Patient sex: F
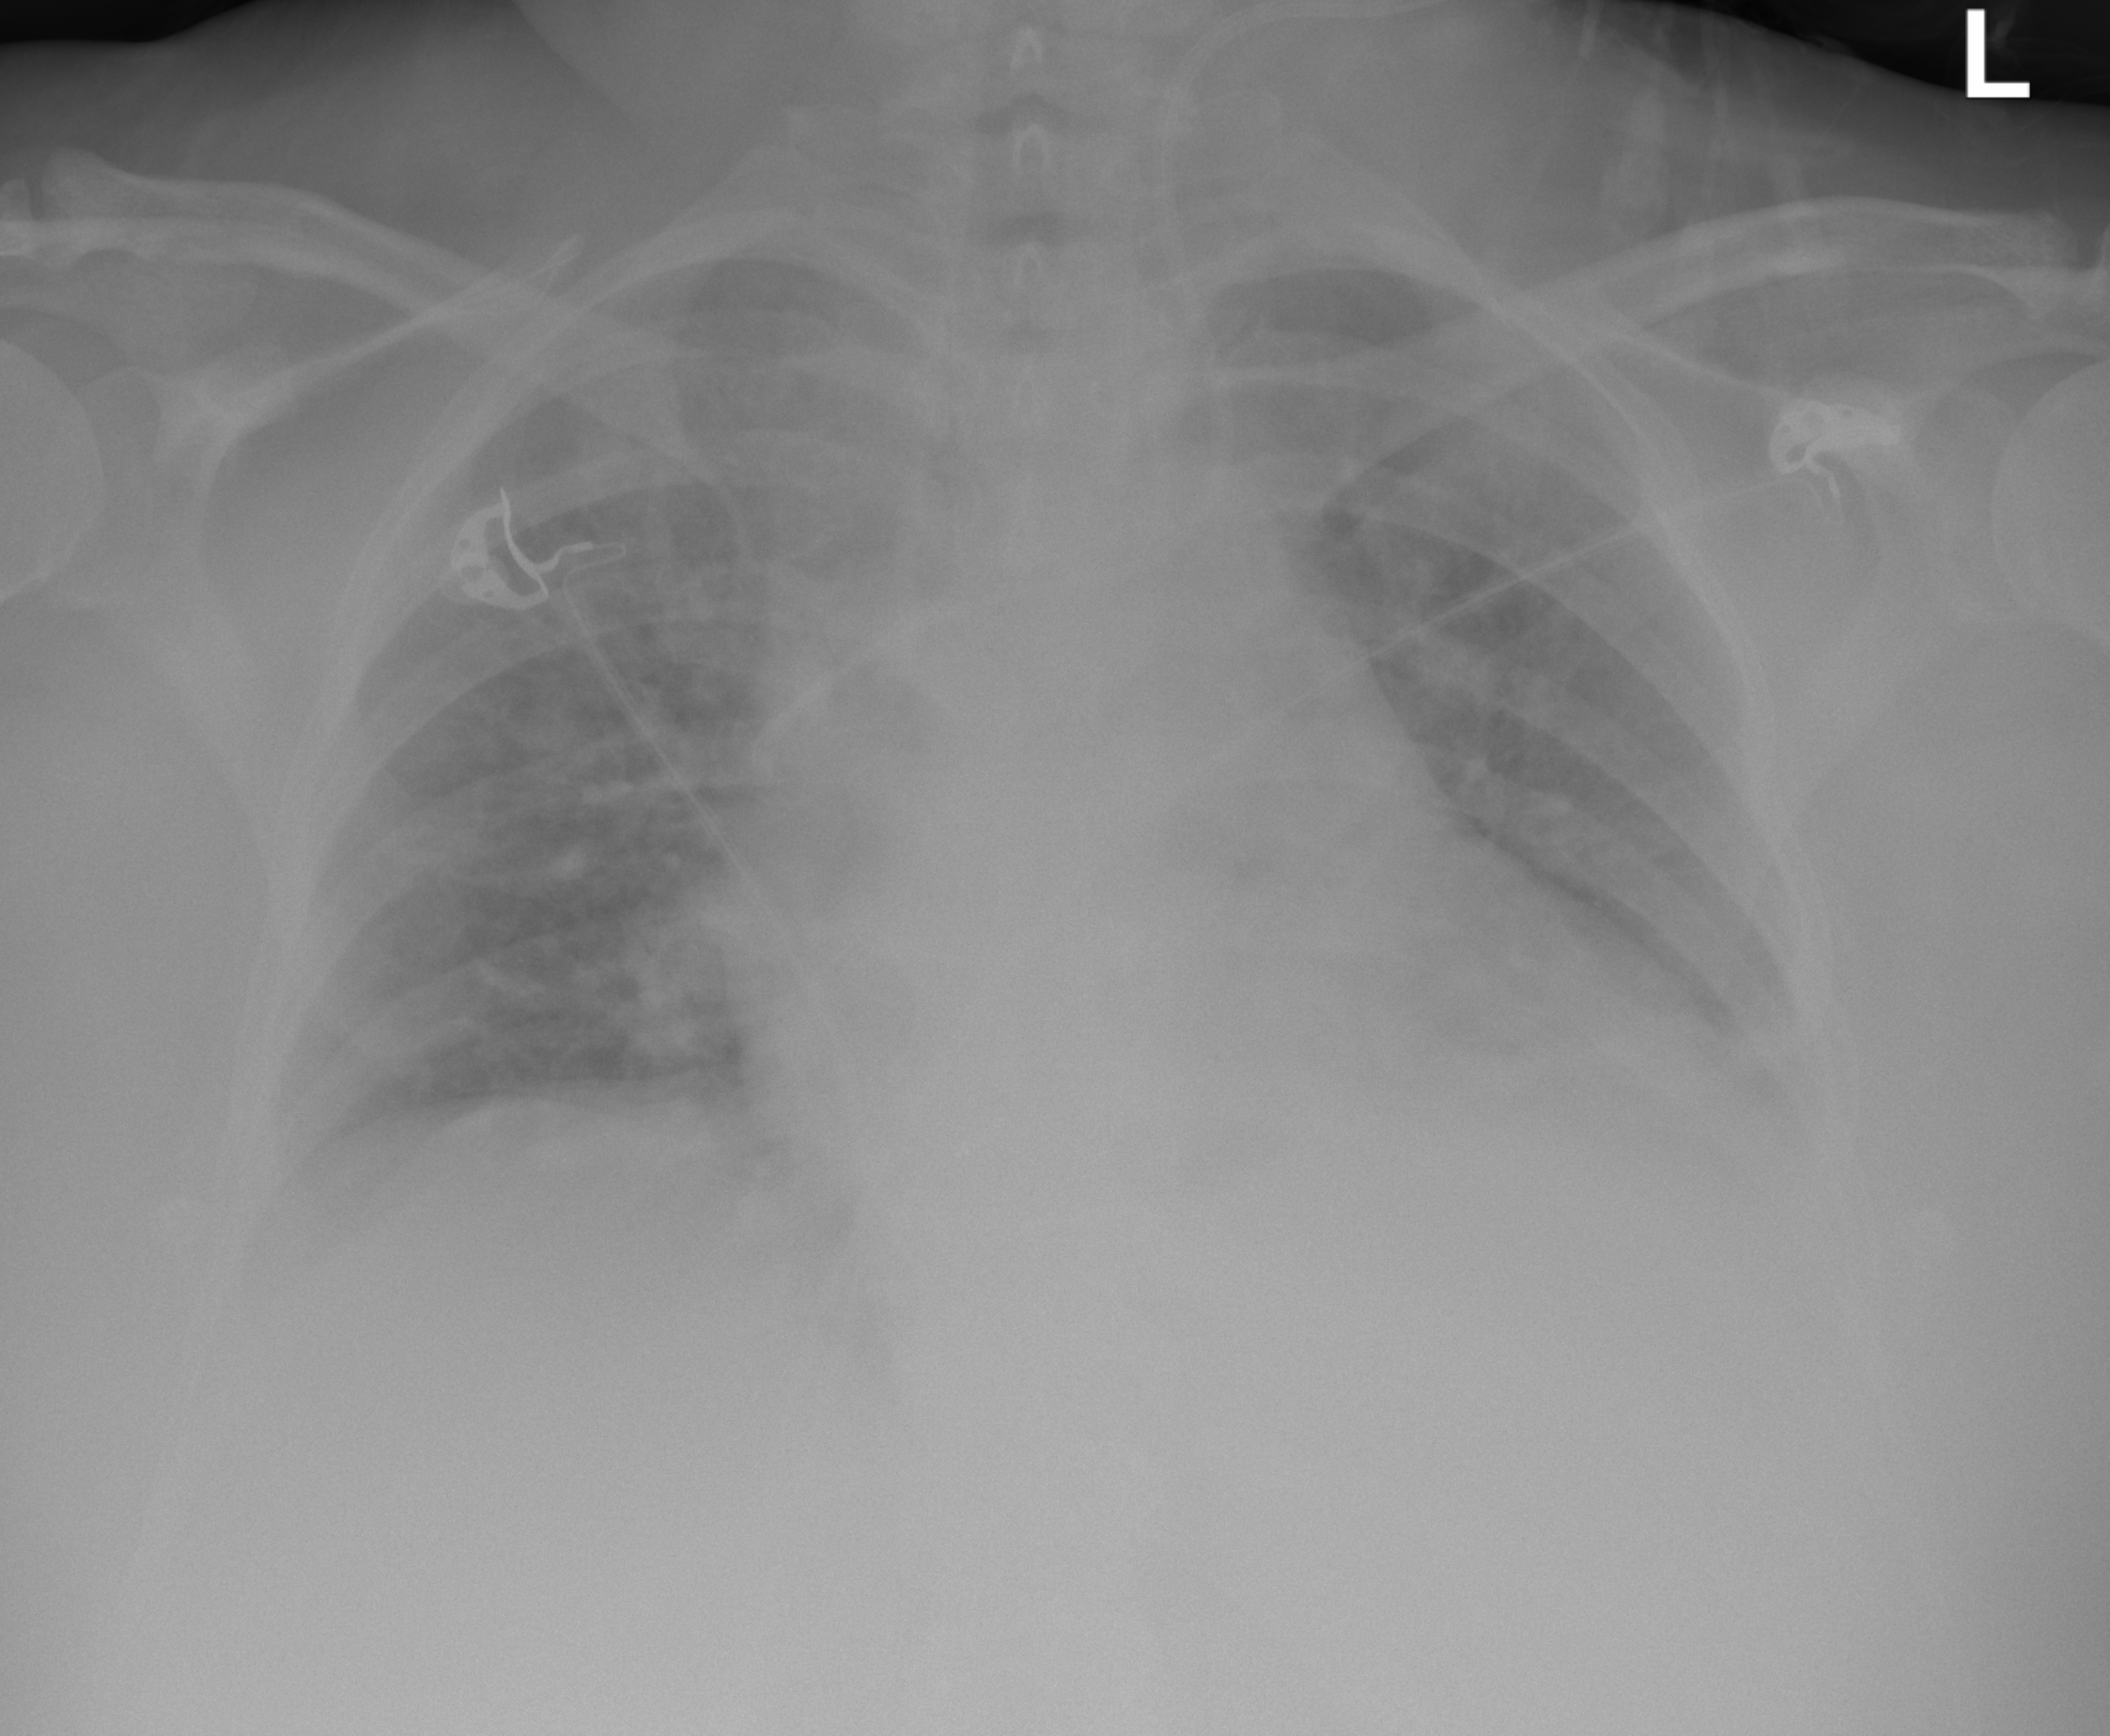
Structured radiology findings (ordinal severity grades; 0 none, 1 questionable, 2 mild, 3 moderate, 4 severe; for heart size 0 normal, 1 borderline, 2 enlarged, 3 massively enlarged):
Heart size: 2
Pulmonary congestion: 1
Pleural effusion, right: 0
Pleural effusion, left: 2
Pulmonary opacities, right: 1
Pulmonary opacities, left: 1
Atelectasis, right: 0
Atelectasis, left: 2